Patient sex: M
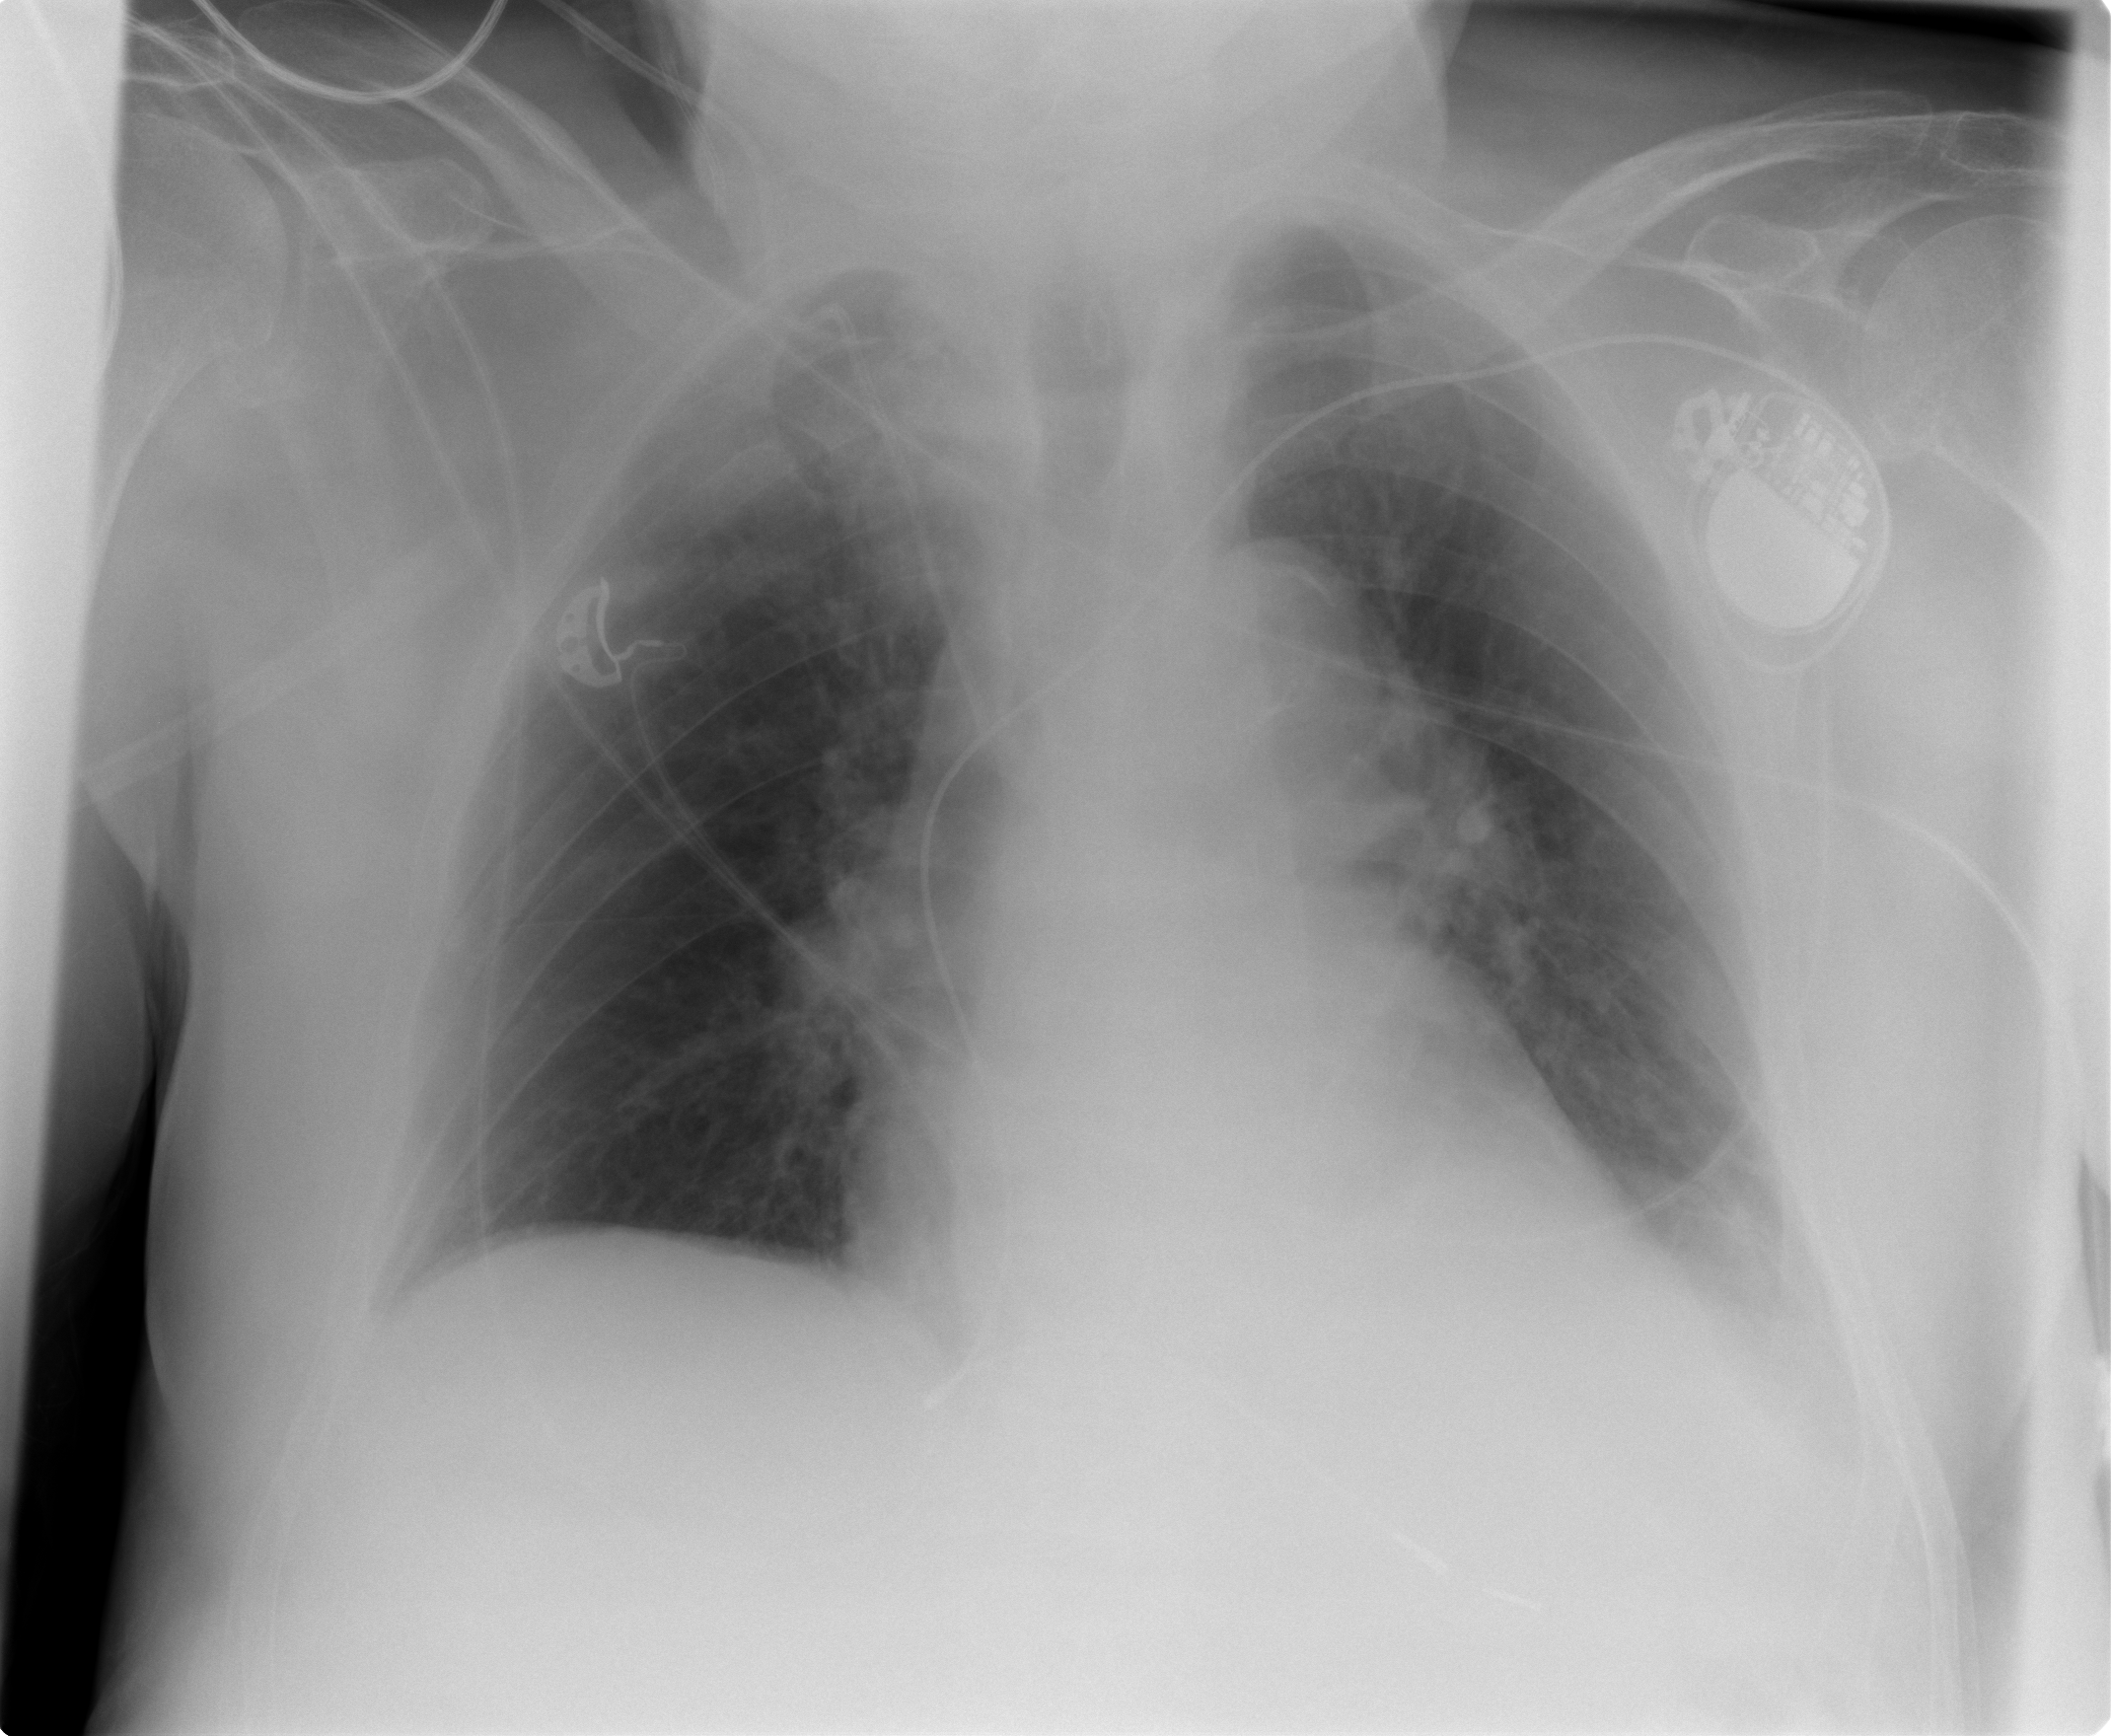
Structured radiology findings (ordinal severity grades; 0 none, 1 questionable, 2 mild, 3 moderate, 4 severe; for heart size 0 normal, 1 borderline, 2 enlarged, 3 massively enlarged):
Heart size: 1
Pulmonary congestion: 0
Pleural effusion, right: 0
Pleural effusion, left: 2
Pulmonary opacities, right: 0
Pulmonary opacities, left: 0
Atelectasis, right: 2
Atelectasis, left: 2